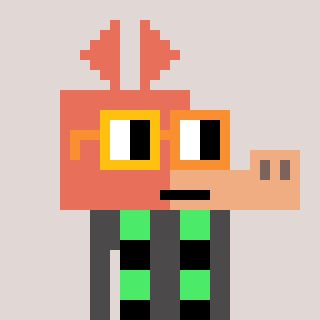
a pixel art character with square yellow and orange glasses, a aardvark-shaped head and a grayscale-colored body on a warm background